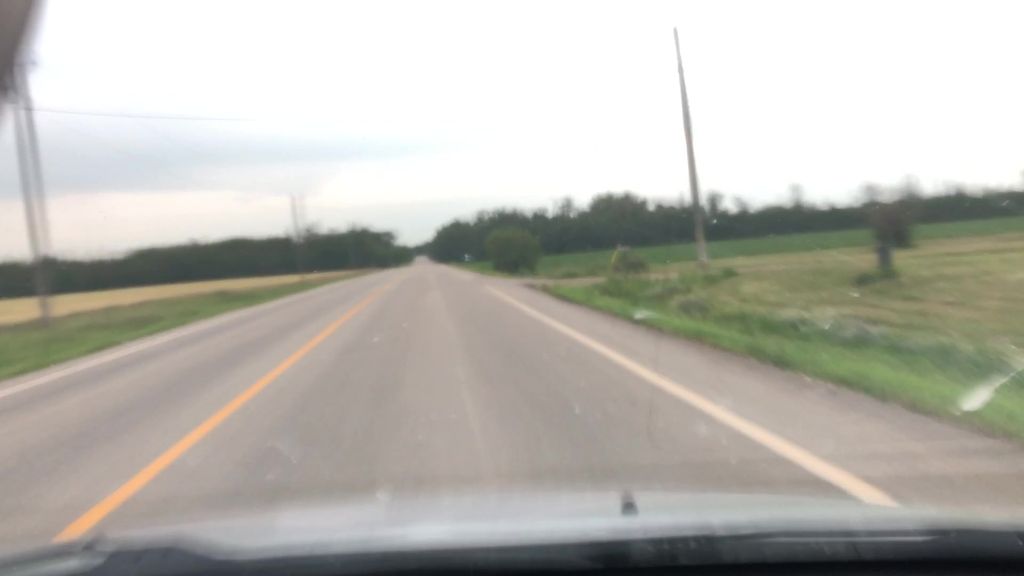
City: edmonton